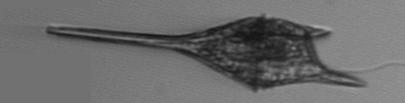
Label: Tripos_lineatus